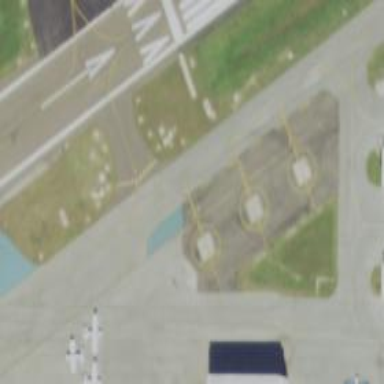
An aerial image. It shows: View of taxiway at the airport.